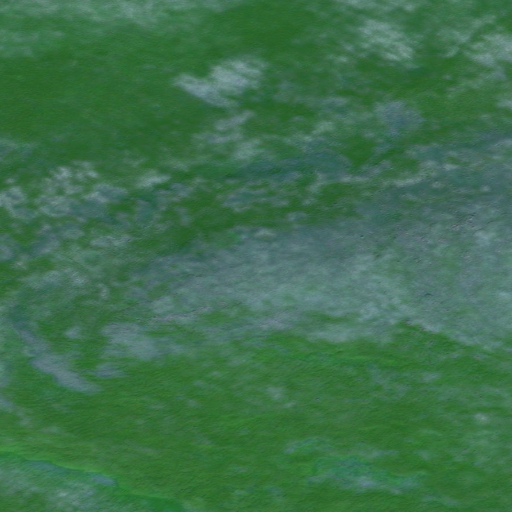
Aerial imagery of mountain in Alaska named Maynard Hill containing only unknown